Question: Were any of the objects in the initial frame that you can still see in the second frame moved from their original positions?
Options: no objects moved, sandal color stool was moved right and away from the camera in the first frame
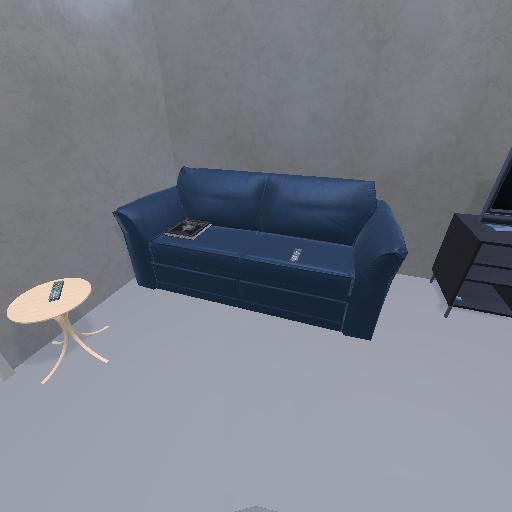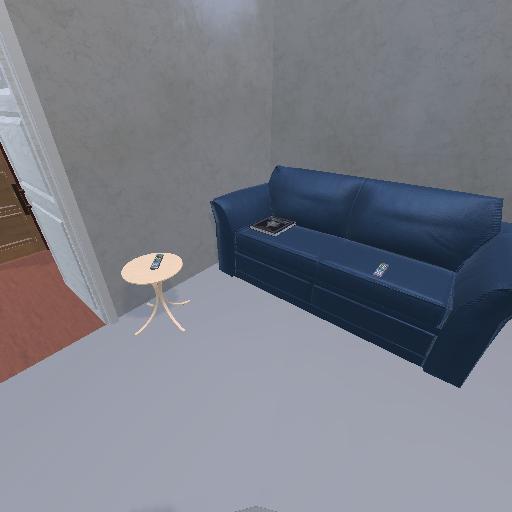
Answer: no objects moved